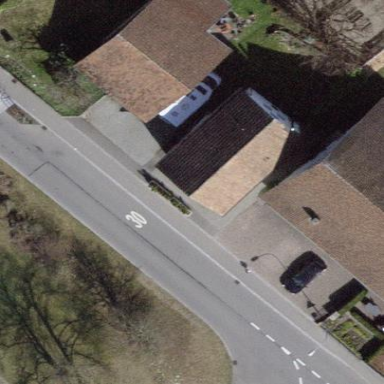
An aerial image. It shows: Detached building with gabled roof.